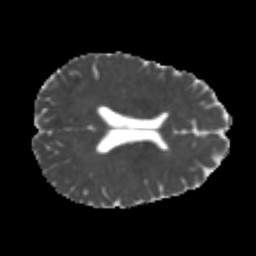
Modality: MD
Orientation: axial
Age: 21
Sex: male
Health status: healthy
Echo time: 0.074 s